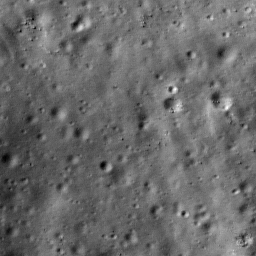
Host type: background_regolith
Lunar coordinates: latitude nan, longitude nan